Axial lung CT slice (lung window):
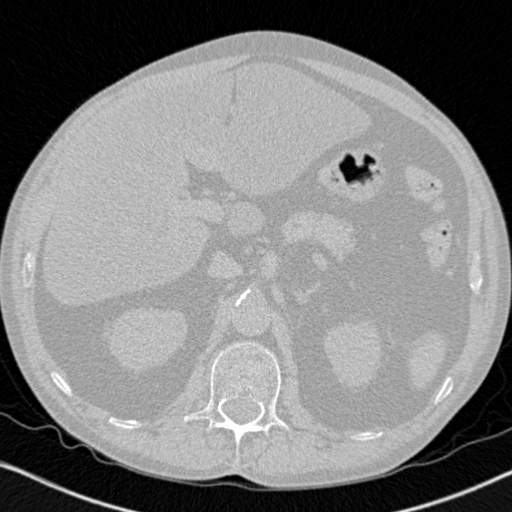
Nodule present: no